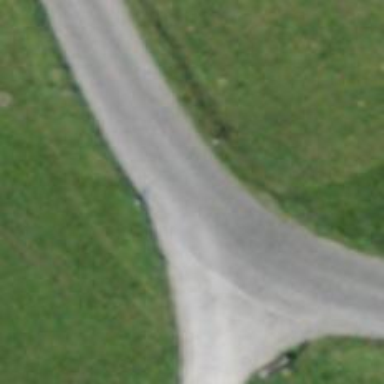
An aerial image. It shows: Unclassified road with asphalt surface.